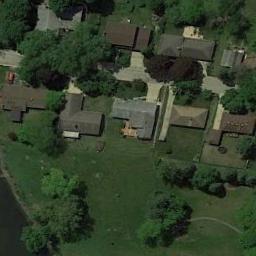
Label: medium_residential